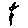
Label: flower